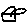
Label: house